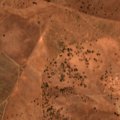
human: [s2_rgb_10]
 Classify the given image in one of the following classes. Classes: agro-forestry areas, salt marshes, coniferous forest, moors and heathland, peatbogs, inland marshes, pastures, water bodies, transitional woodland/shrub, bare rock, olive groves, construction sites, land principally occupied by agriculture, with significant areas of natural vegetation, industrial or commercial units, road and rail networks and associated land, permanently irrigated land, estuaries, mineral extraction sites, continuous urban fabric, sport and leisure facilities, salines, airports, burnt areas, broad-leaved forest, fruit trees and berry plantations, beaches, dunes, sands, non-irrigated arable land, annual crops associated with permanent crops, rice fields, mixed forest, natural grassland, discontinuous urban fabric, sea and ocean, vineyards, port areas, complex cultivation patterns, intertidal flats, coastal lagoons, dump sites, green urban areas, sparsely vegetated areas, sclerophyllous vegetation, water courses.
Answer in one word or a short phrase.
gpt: non-irrigated arable land, olive groves, agro-forestry areas, transitional woodland/shrub